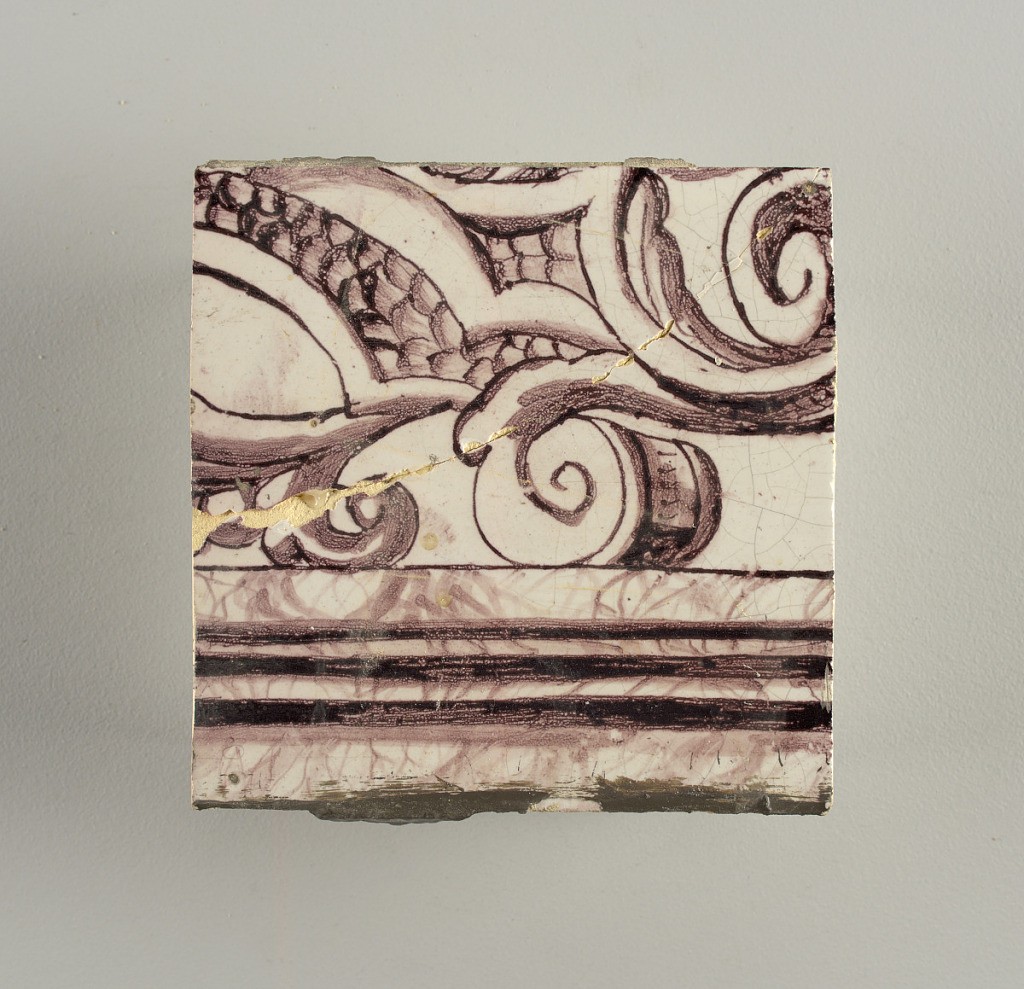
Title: Wall facing
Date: ca. 1725
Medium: Tin-glazed earthenware, underglaze
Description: Horizontal rectangle.  Thirty-seven tiles wide and twenty-one high with opening for door or window nineteen and one-half tiles high and twelve wide.  To left and right of opening, centered canopy above. Left, woman representing Hope, right, a sculputure urn.  Centered above opening, a mascaron.  Arabesque design of foliage.